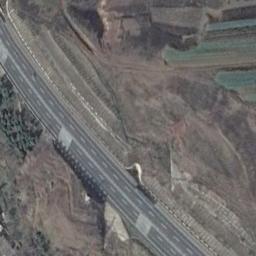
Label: freeway